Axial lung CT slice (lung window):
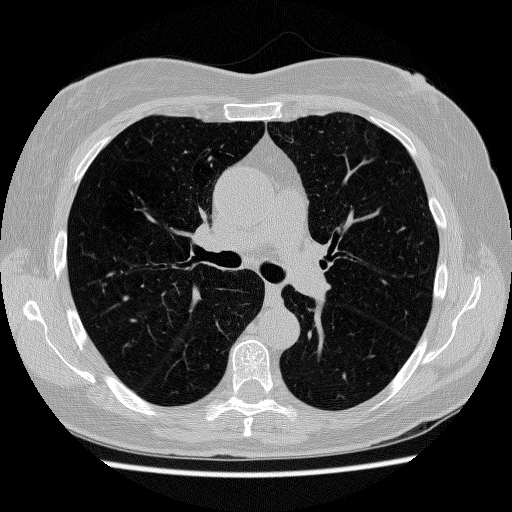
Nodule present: no